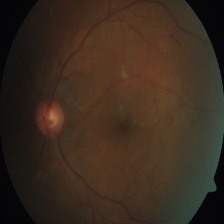
Diabetic retinopathy grade: Severe